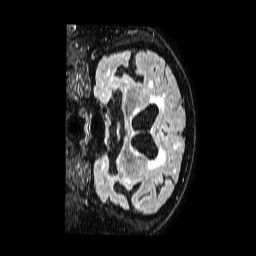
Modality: FLAIR
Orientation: coronal
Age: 77
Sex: male
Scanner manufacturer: philips
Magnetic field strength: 1.5 T
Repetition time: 4.8 s
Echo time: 0.3 s